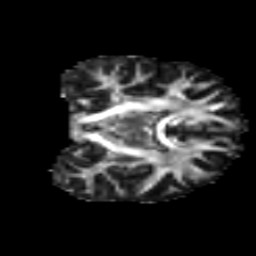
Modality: FA
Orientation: coronal
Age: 15
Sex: male
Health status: ill
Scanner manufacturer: ge
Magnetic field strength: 3 T
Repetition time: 6.752 s
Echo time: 0.079 s